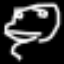
Label: frog